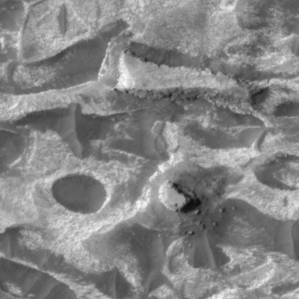
Label: non_frost